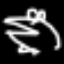
Label: frog